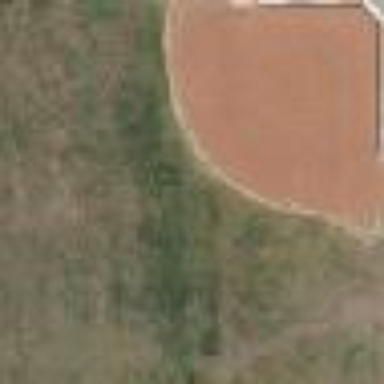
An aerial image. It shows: Dirt softball pitch for leisure sports.